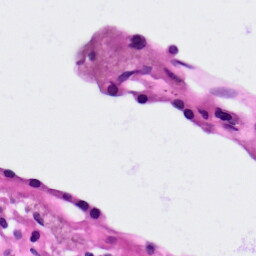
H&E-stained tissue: Lung